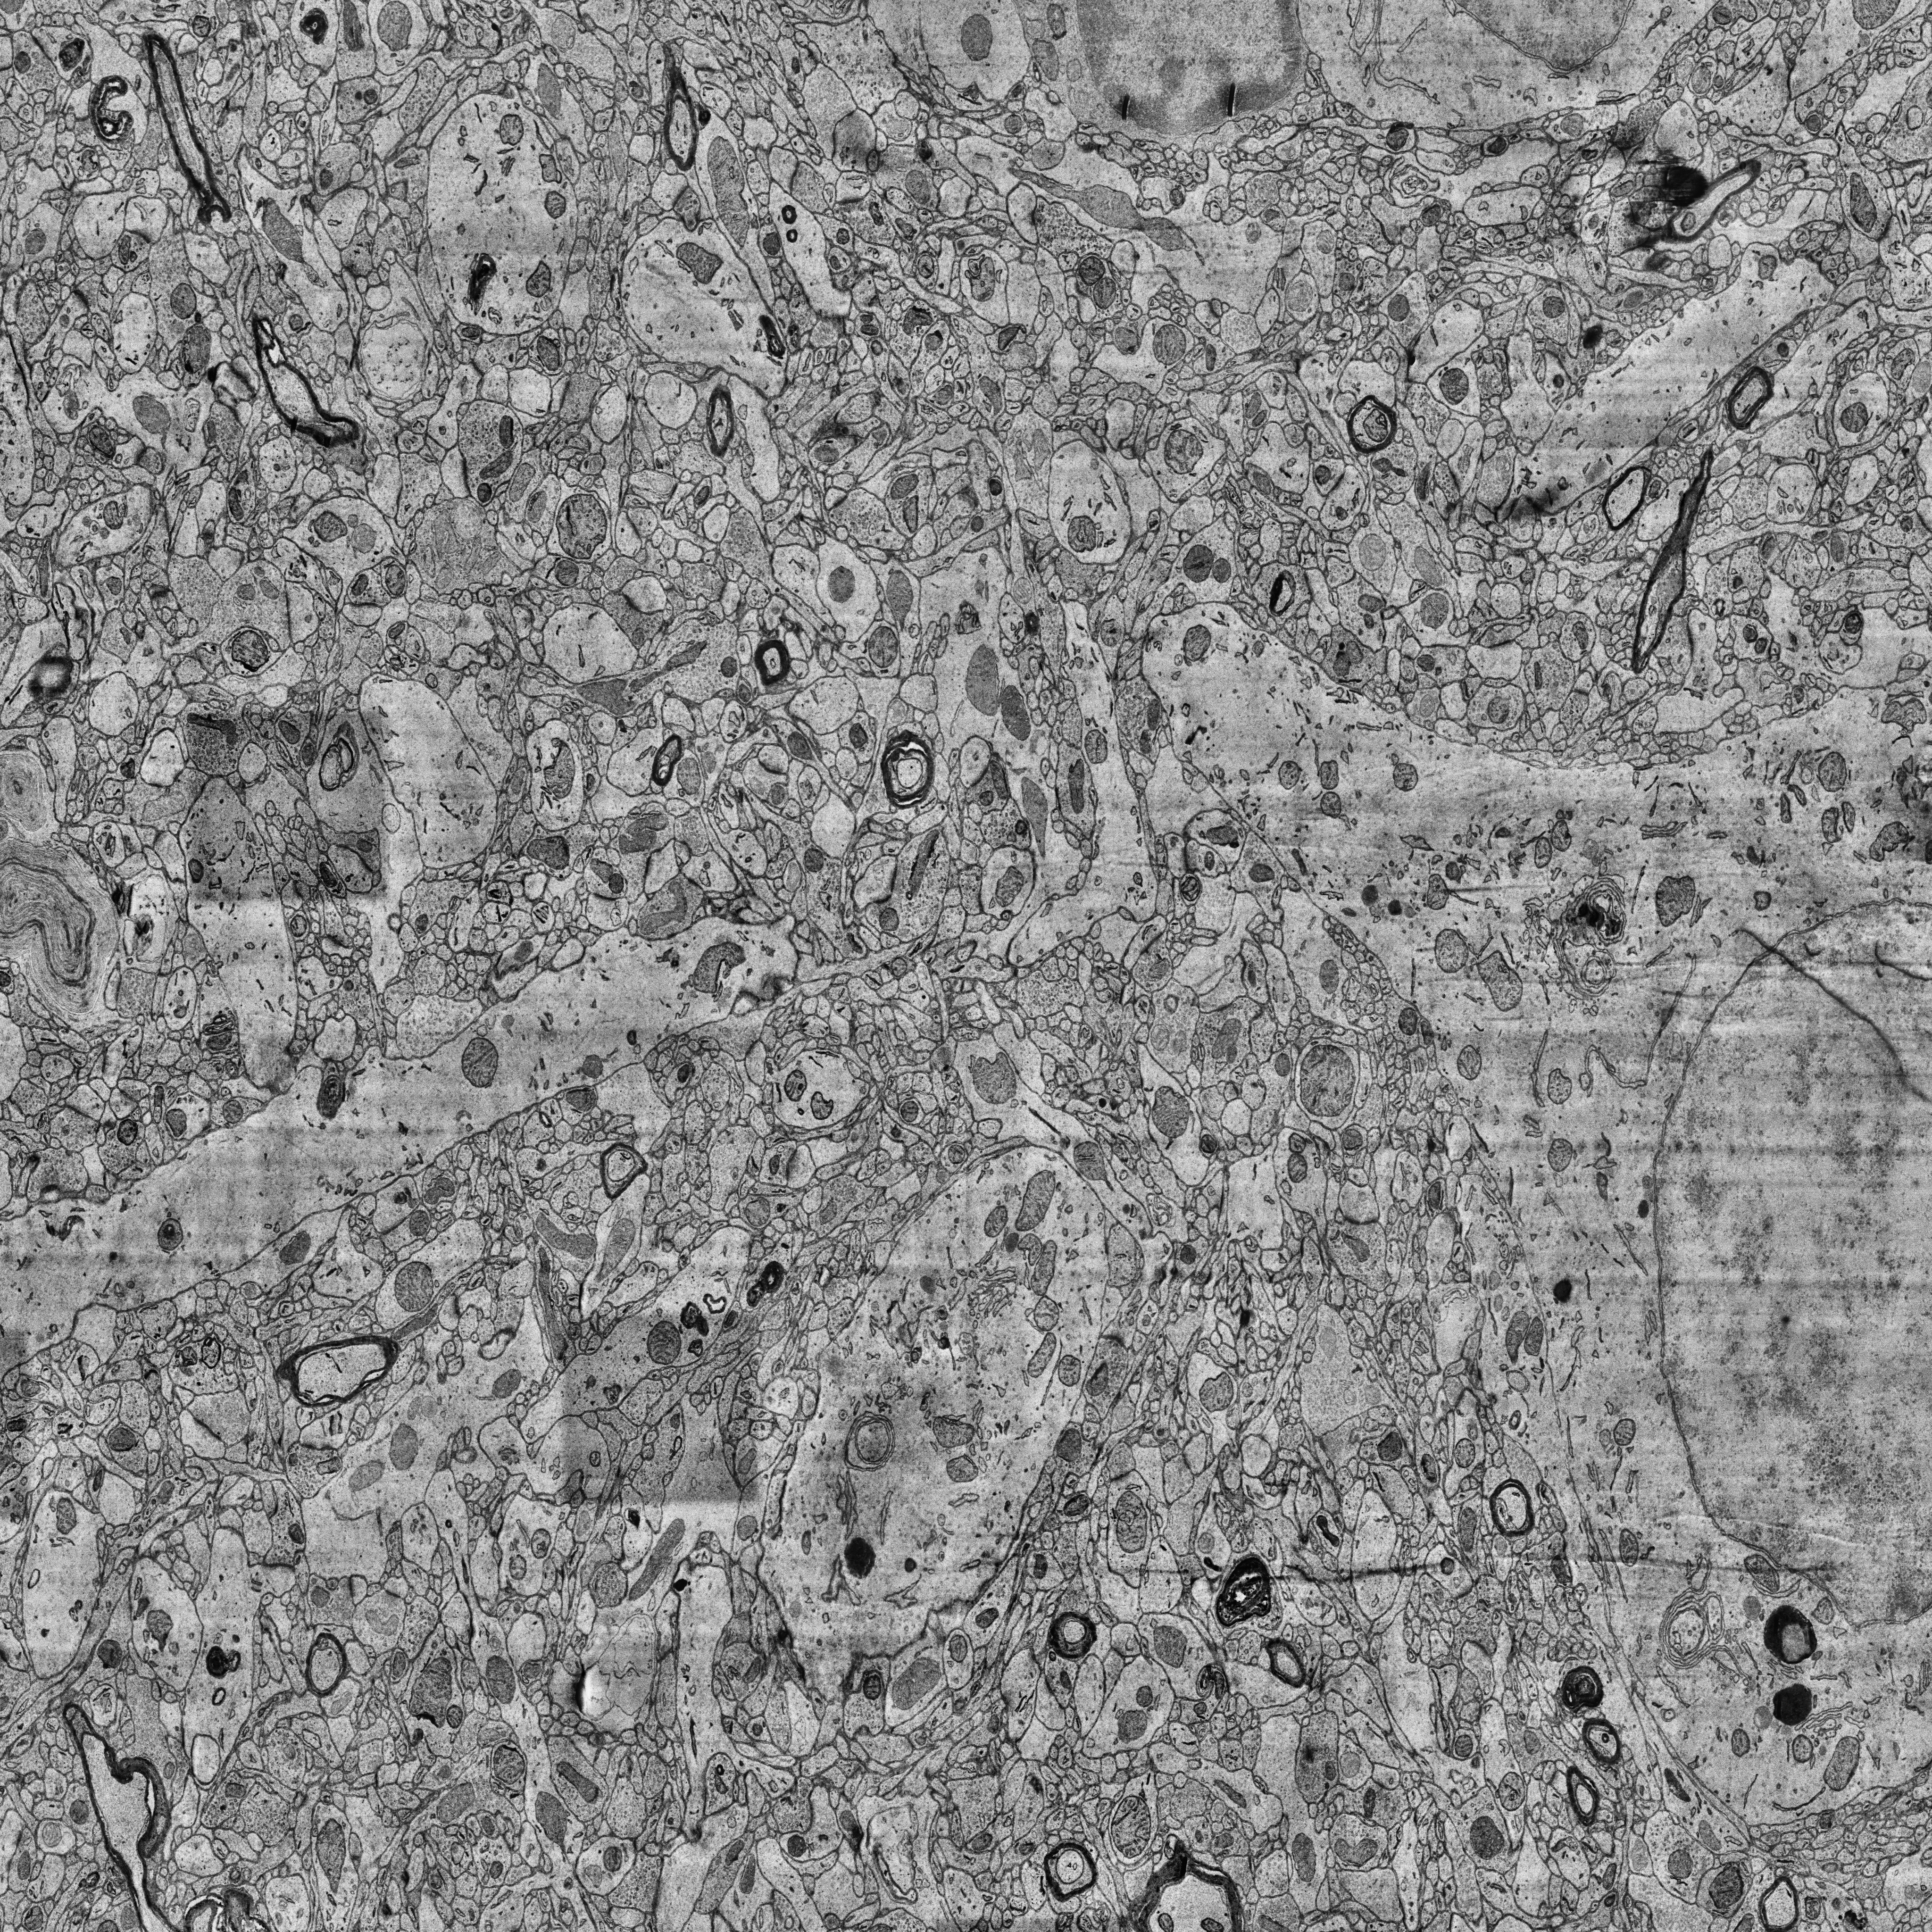
Electron microscopy slice of human cortex tissue
Slice depth (z): 277
Mitochondria instances in slice: 446